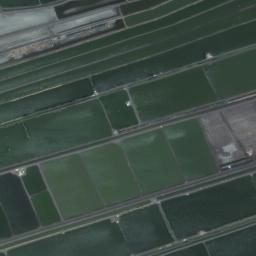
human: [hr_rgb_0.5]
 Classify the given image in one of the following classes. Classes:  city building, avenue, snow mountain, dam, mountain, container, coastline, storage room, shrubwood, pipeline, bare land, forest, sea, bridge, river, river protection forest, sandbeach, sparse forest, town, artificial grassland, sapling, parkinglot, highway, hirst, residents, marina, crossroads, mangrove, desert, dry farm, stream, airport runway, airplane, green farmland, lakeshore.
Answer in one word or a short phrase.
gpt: green farmland